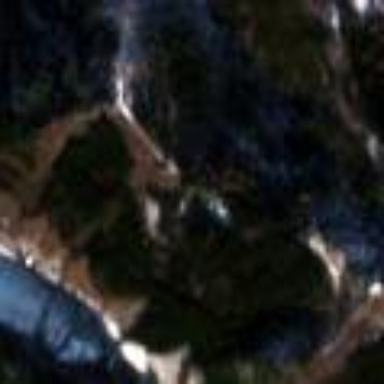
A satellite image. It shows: Coniferous forest area.